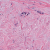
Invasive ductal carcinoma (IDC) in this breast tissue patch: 1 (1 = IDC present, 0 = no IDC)